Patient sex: M
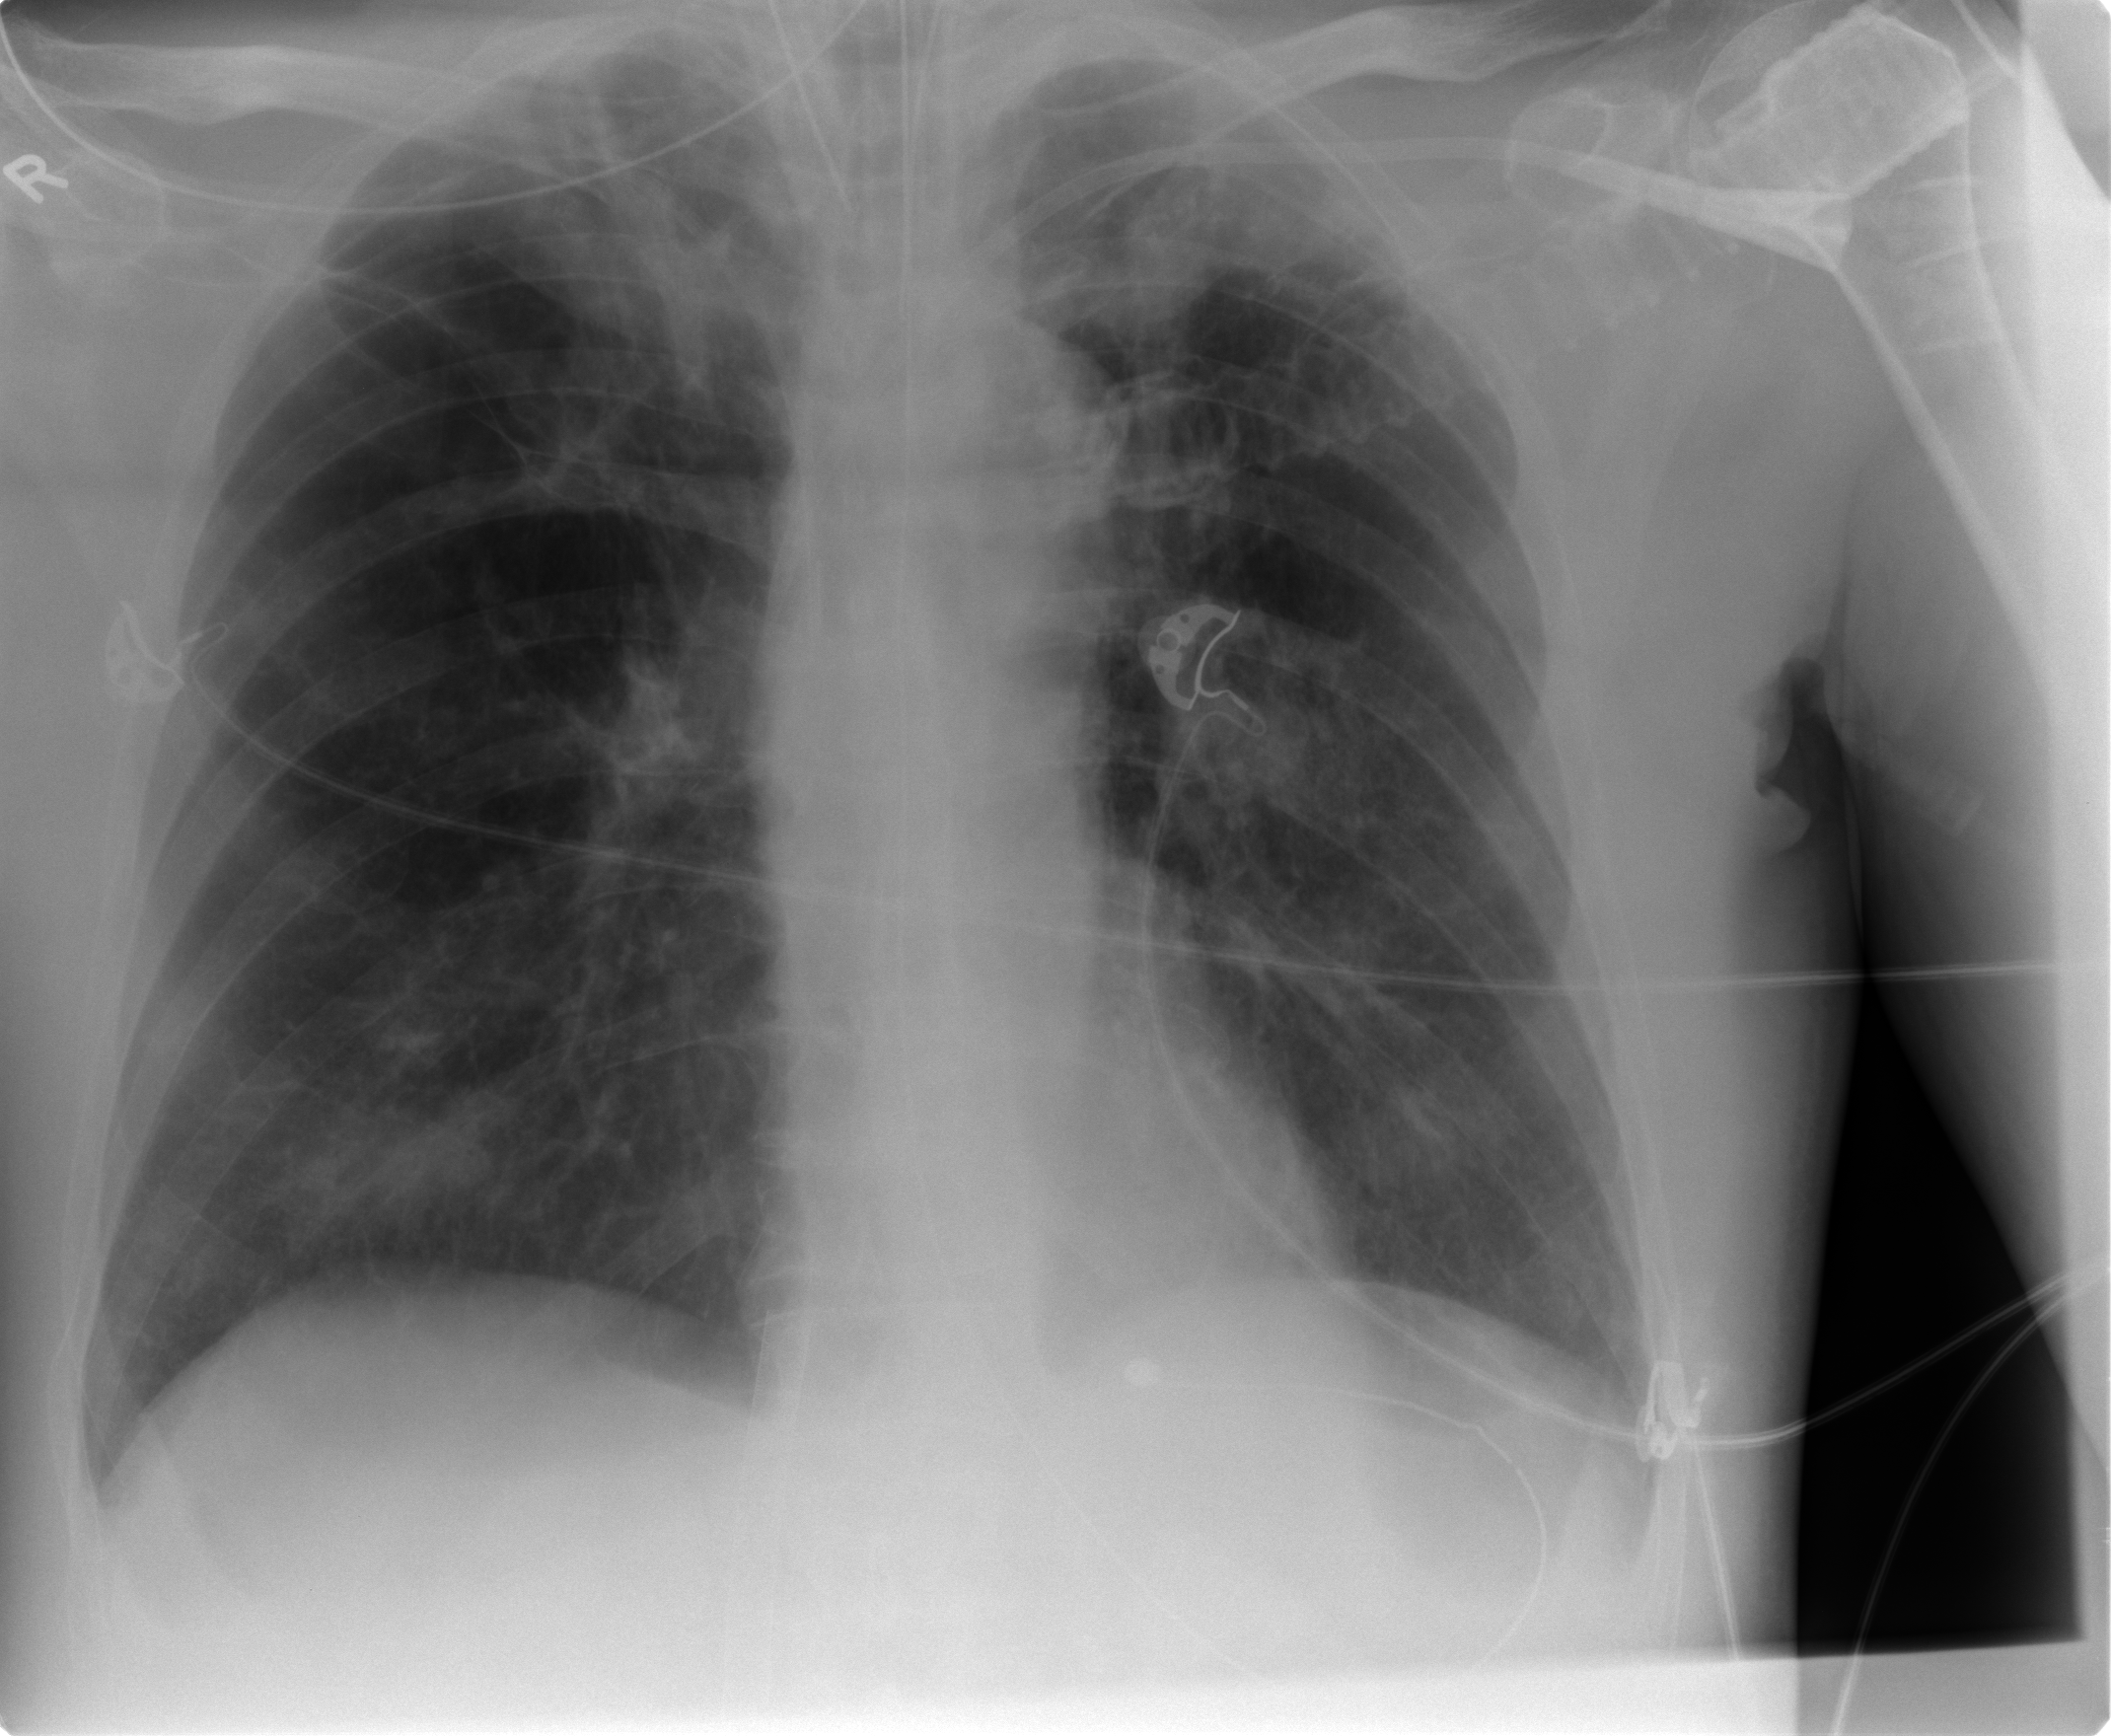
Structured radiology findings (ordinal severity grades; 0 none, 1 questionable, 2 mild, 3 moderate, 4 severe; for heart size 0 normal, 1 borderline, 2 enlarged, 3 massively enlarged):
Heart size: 0
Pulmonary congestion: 0
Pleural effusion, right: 0
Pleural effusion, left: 0
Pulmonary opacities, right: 0
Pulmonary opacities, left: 0
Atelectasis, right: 2
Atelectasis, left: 2